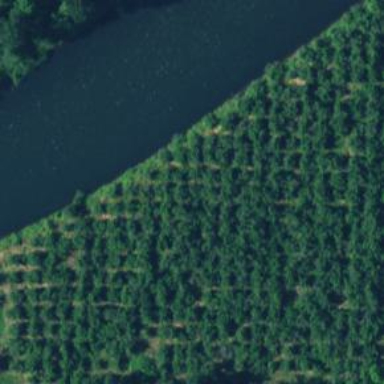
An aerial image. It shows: Orchard.